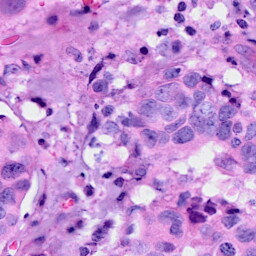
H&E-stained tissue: Breast